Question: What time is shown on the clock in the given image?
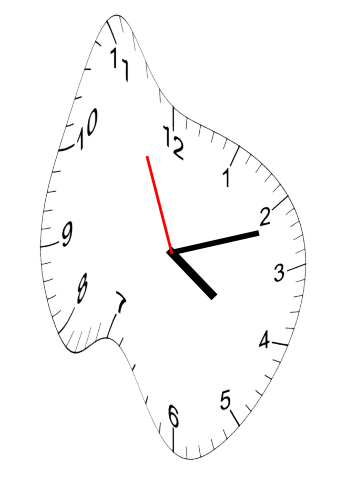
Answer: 04:11:56